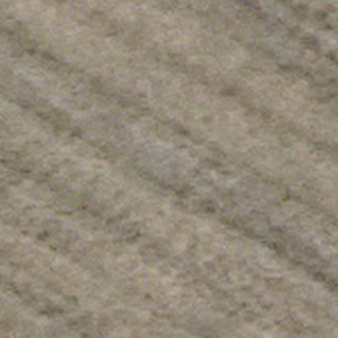
Label: other